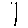
Label: line